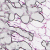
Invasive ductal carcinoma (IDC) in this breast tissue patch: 0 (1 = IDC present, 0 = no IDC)